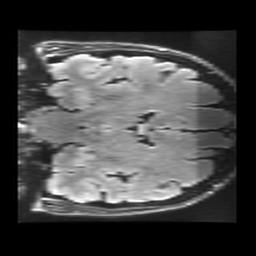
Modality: FLAIR
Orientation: coronal
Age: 62
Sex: female
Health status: healthy
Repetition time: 12 s
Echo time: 0.09782 s